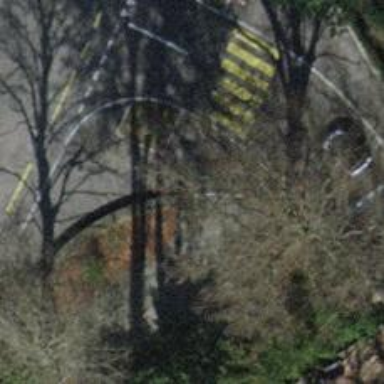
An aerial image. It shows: Kerb barrier.